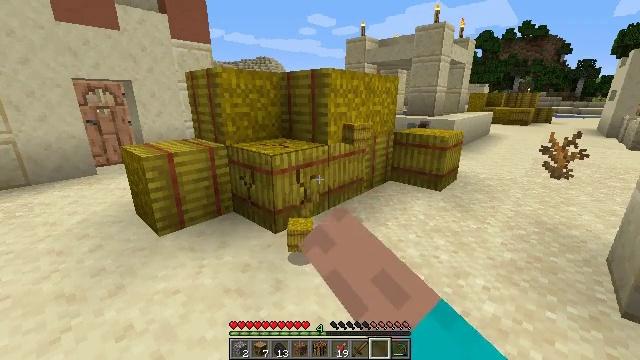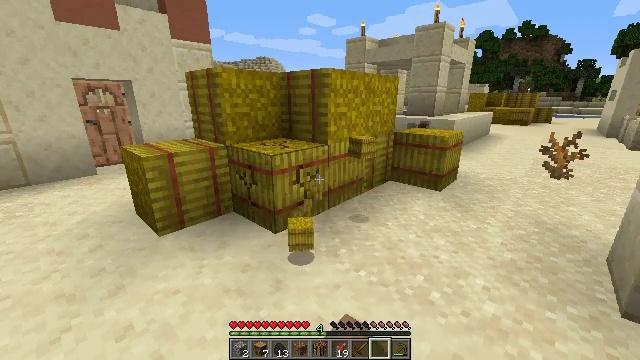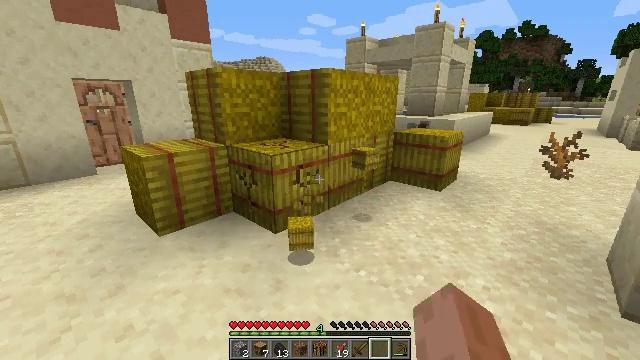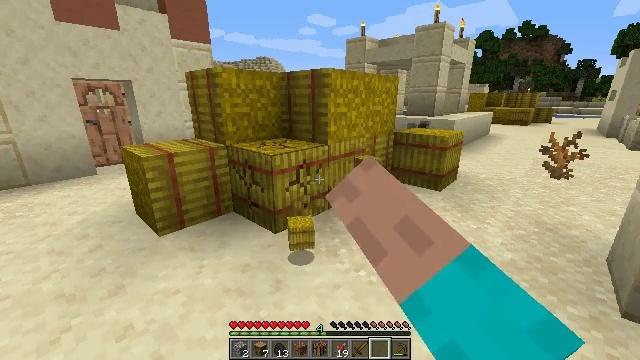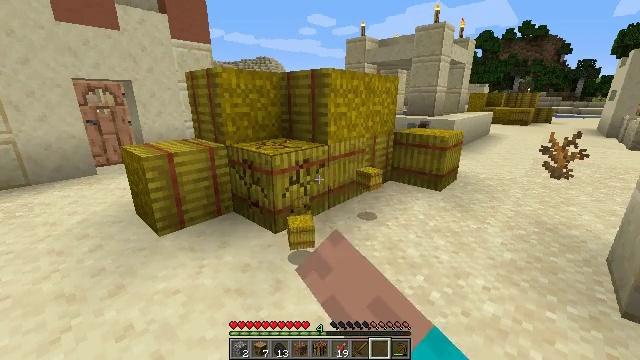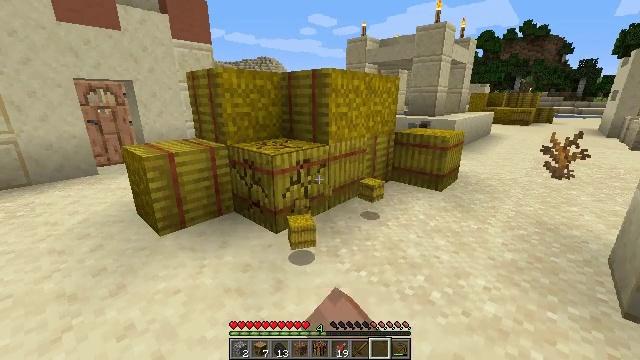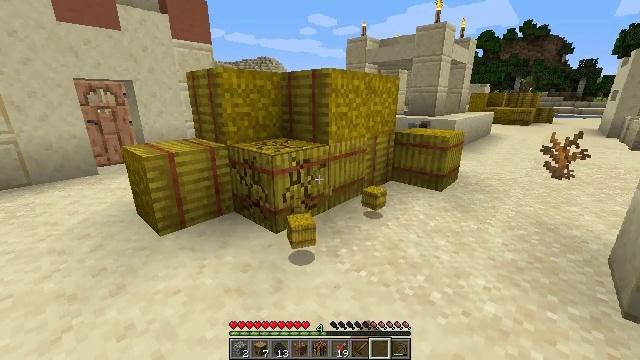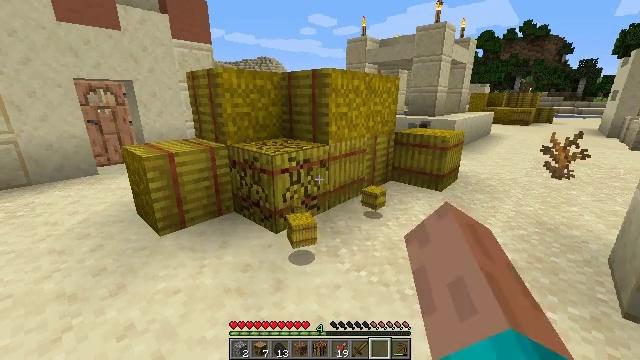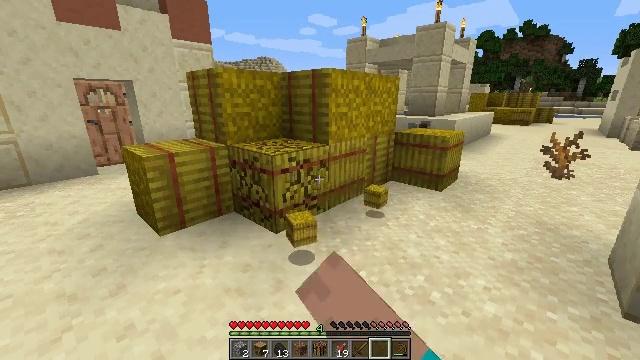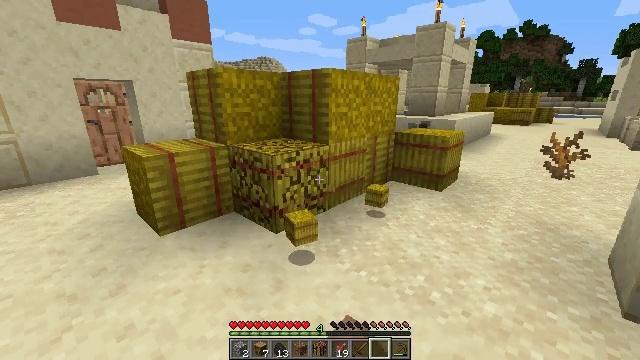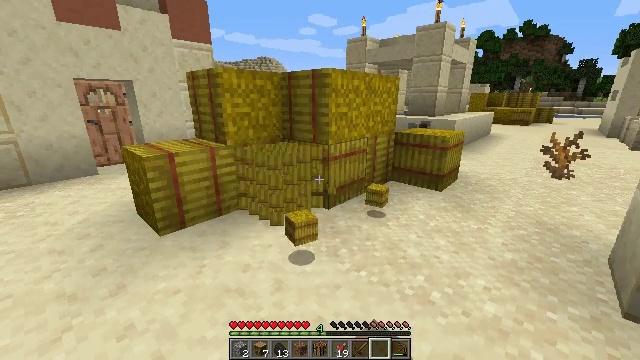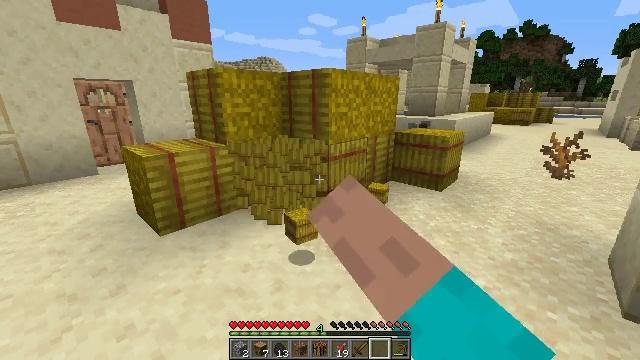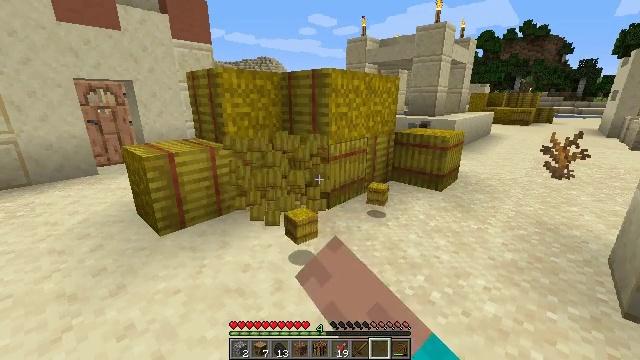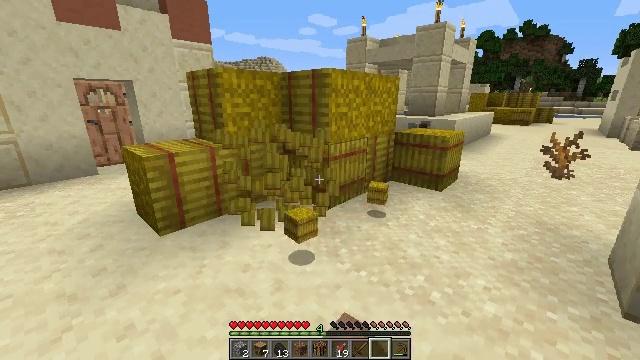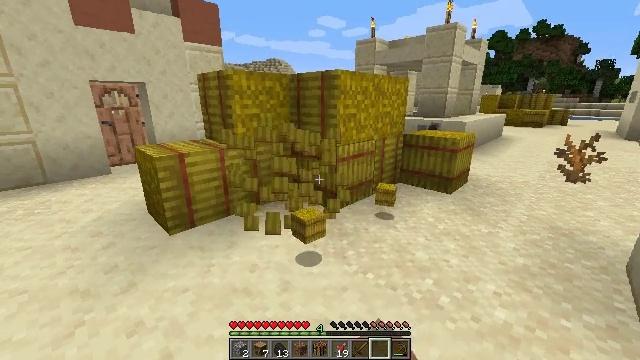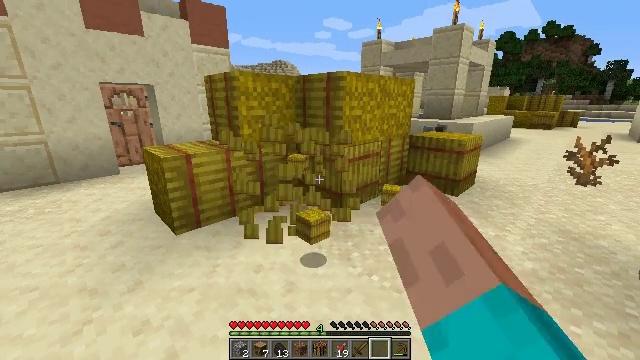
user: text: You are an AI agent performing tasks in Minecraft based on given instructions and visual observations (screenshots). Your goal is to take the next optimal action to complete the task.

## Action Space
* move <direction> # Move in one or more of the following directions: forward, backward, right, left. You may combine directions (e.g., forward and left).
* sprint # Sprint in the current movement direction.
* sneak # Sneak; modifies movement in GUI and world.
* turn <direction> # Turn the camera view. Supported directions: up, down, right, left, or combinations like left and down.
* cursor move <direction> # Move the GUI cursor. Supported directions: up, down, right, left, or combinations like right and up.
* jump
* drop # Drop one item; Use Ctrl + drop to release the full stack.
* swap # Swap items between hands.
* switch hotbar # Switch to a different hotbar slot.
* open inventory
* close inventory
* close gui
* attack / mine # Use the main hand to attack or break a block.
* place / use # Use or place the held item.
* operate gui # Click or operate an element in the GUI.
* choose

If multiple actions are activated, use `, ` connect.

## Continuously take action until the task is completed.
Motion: motion action
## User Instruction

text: Harvest hay blocks from the village.
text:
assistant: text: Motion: attack / mine
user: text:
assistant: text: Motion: attack / mine
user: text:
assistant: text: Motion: attack / mine
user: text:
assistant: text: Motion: attack / mine
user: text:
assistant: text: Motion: attack / mine
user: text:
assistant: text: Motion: attack / mine
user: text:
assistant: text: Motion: attack / mine
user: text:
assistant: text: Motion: attack / mine
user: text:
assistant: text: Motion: attack / mine
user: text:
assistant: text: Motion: attack / mine
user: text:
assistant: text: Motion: attack / mine
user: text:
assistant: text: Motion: attack / mine
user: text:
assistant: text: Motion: attack / mine
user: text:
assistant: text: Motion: turn left, attack / mine
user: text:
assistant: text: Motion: turn left, attack / mine
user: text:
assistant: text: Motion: attack / mine
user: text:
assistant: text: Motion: attack / mine
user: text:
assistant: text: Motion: attack / mine
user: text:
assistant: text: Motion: attack / mine
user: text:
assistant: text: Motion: turn left and up, attack / mine
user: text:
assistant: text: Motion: turn left and up, attack / mine
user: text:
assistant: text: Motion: turn left, attack / mine
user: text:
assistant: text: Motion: turn left, attack / mine
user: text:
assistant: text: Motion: attack / mine
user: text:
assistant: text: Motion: attack / mine
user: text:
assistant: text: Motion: attack / mine
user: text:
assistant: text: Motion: attack / mine
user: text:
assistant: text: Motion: attack / mine
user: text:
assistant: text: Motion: attack / mine
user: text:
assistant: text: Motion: turn left and down, attack / mine